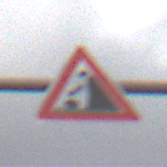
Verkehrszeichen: SteinschlagRechts
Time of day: Midday
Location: Outdoor (Nature)
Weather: PartlyCloudy
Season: NotSpecified
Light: Natural